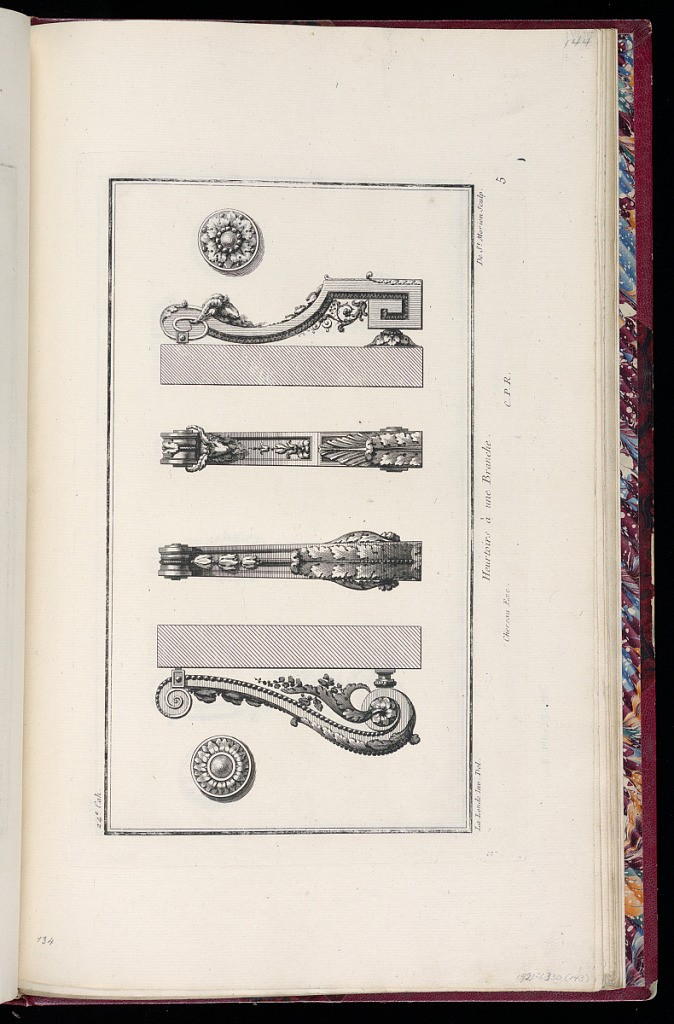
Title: Heurtoirs à une Branche
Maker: Richard de Lalonde, French, active 1780–96
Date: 1775-1788
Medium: Etching on off-white laid paper
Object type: Print
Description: Designs for two doorknockers showing their front and profile views, and their rosette plates on either side. The knocker on the left has a scroll at the hinge, three drooping flowers down the center, and an upturned acanthus lead with bead detailing at the bottom. The knocker on the right has a horned goat head at the hinge, and an acanthus lancet leaf at the base. The plate is signed and numbered.